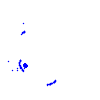
Particle: pion